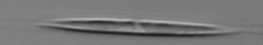
Label: Pseudo-nitzschia